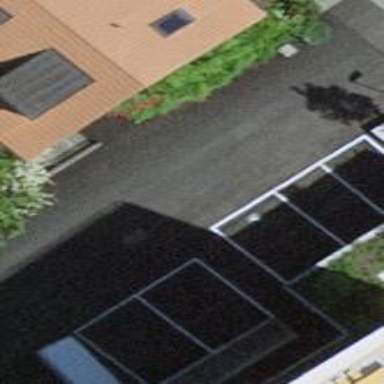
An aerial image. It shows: Street-side parking area.